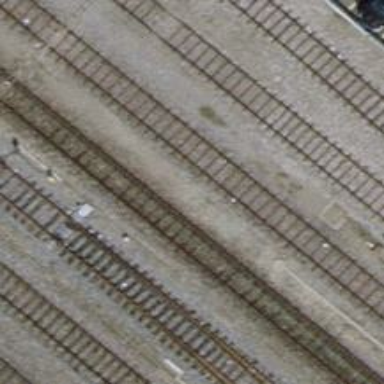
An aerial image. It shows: Single railway track with electrified contact line.